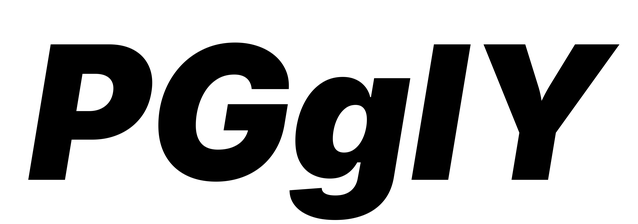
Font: Inter-Italic_Black_Italic